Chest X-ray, AP view. Patient: 25 years old, sex F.
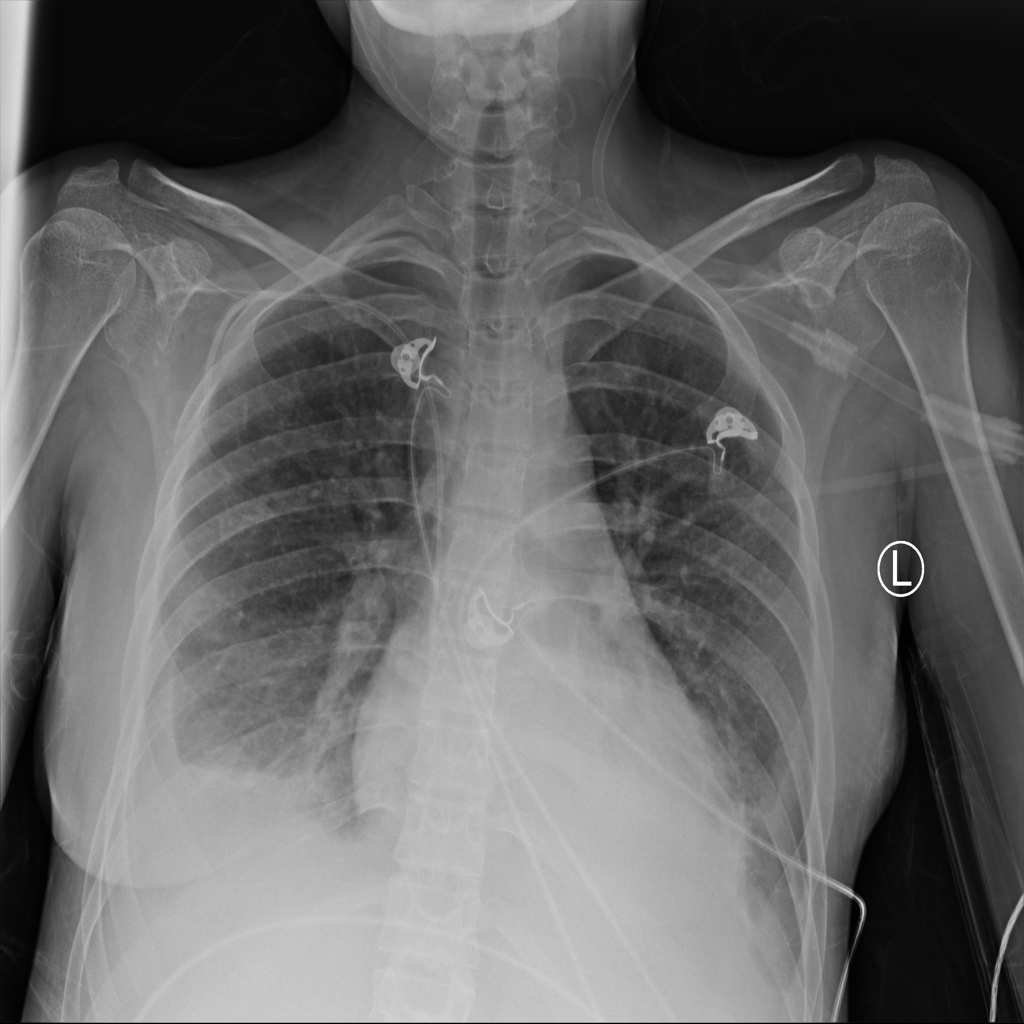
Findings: Effusion, Infiltration